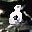
Label: 3